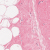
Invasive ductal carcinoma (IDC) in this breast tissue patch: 0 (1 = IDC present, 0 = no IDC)